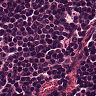
Metastatic tissue present: no